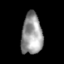
Tissue: skin
Cell type: Fibroblasts
Senescence score: 0.7314
Nuclear area (px): 848
Mean DAPI intensity: 151.703